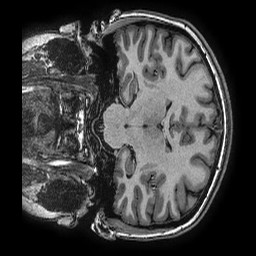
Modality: T1w
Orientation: coronal
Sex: female
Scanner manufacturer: ge
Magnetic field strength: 3 T
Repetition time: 0.0077 s
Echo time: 0.003436 s